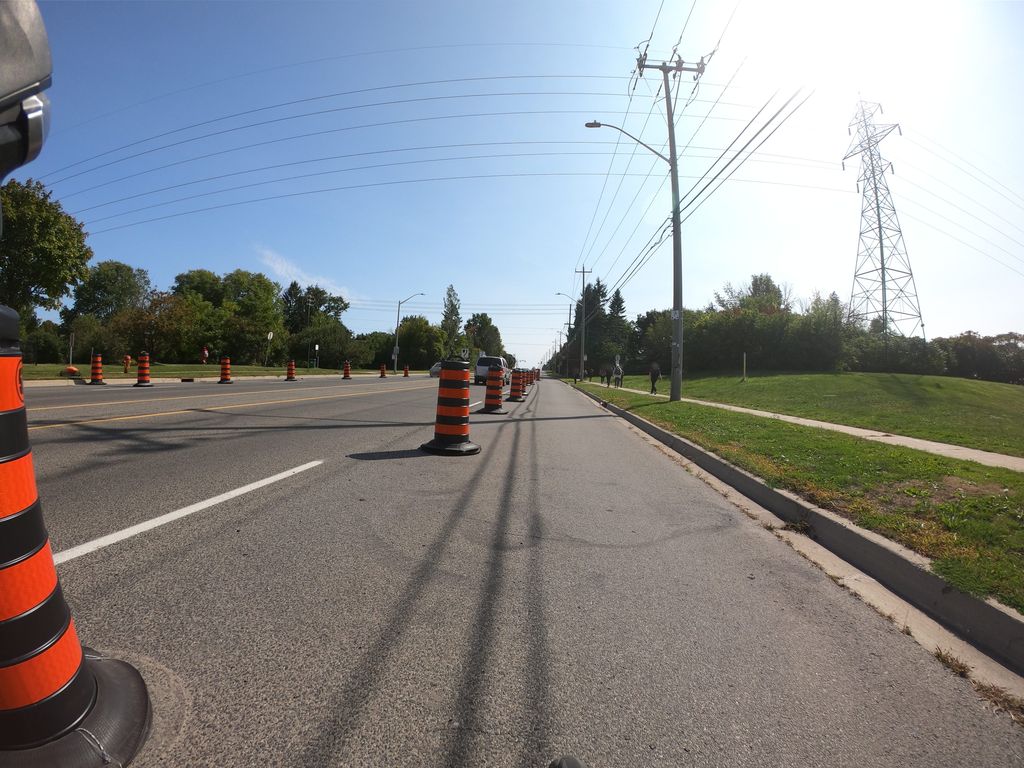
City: kitchener-waterloo